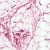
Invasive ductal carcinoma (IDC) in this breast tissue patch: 0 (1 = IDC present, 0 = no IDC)